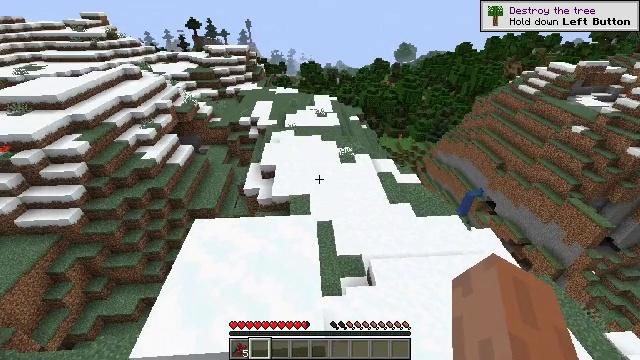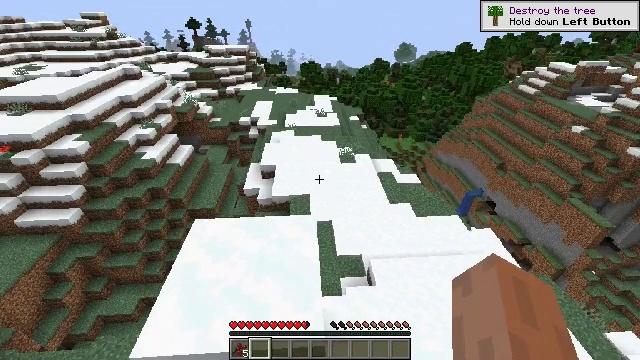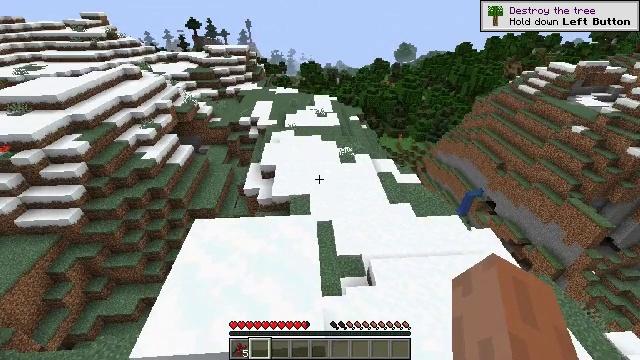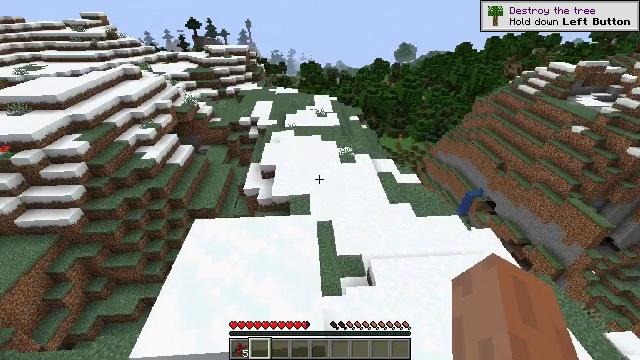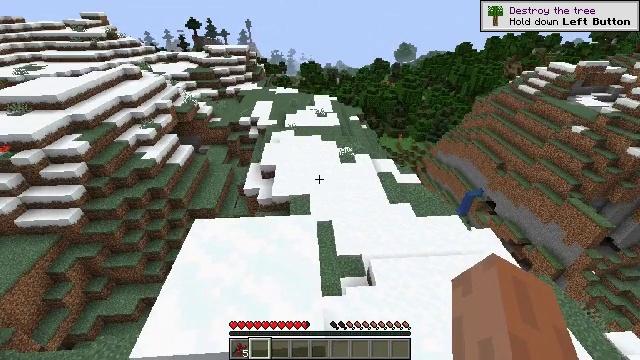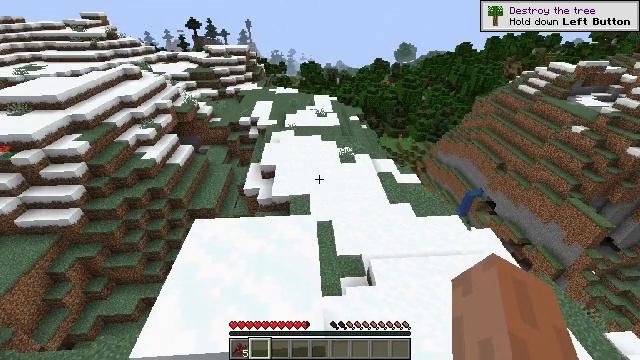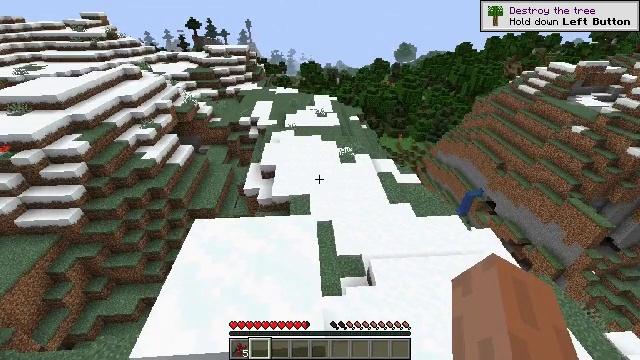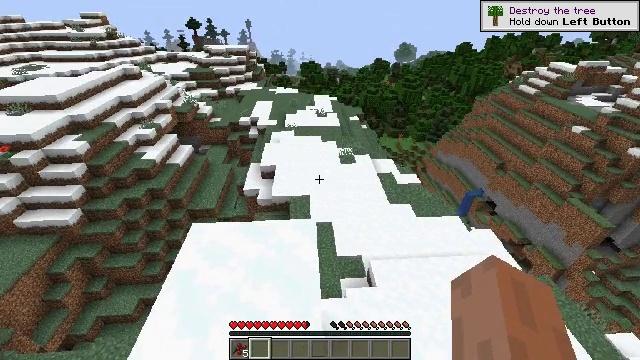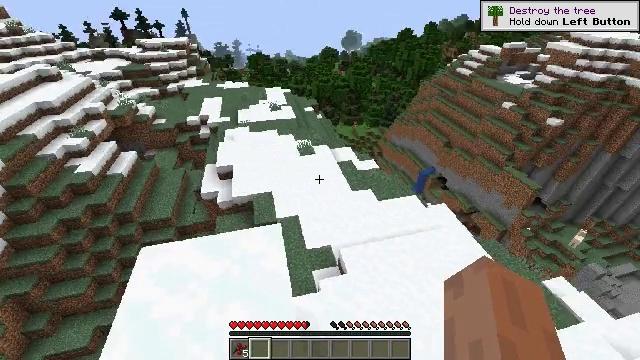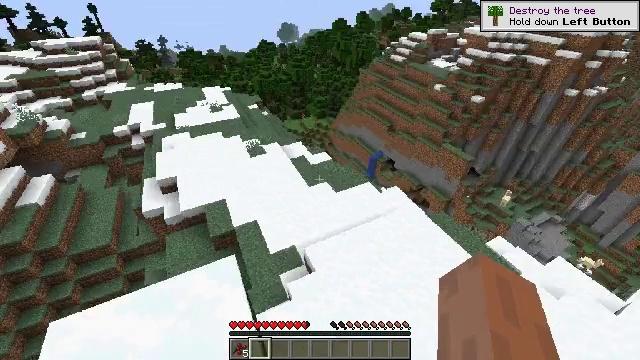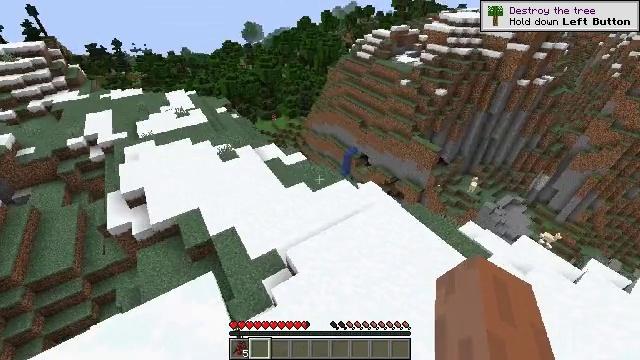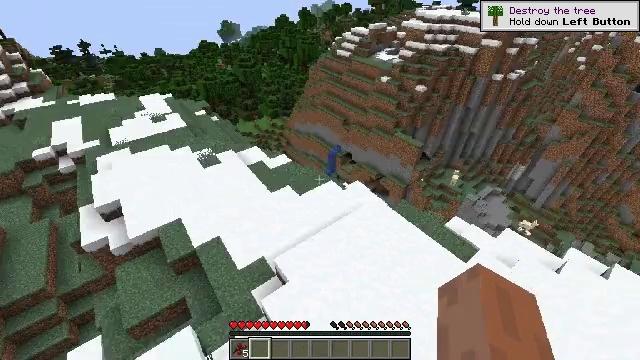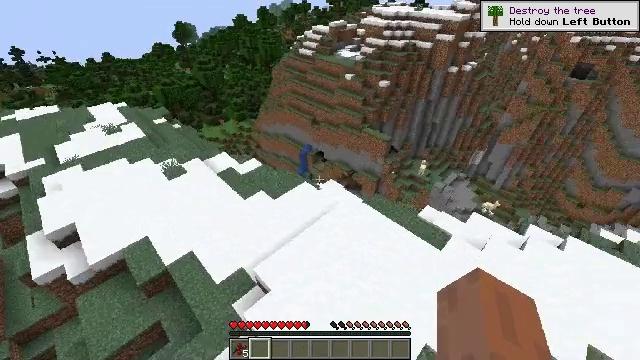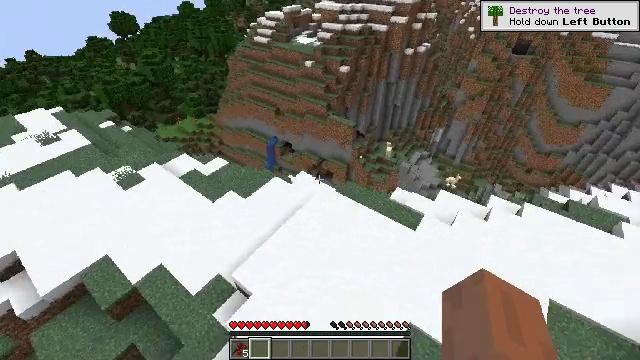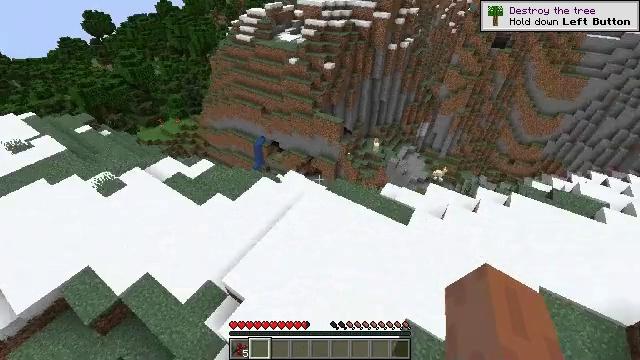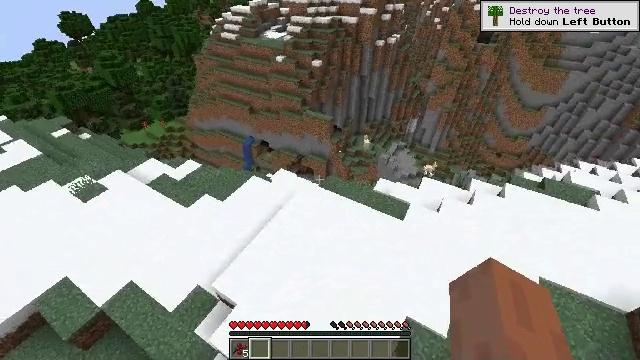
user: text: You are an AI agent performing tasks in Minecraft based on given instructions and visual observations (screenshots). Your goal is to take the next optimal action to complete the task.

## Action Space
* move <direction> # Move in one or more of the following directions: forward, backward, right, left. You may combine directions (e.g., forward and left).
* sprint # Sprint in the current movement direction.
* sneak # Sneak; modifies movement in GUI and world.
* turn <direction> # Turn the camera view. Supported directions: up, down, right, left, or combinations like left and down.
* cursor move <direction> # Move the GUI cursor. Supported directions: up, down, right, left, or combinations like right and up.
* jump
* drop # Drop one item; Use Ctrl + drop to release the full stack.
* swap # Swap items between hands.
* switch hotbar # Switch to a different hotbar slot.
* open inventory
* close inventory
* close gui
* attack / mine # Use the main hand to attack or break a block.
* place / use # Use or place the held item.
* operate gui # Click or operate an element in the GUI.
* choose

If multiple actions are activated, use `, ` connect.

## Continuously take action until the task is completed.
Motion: motion action
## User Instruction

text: Hunt a llama.
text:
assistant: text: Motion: no_op
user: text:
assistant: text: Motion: no_op
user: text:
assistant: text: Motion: no_op
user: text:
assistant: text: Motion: no_op
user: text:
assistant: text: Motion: no_op
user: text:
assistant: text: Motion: no_op
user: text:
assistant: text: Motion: move forward
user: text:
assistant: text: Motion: move forward, turn right and down
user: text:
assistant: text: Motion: move forward, turn right and down
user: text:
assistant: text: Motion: move forward, turn right
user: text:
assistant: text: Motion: move forward, turn right
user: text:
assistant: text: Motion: move forward, turn right
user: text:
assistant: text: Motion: move forward, turn right and down
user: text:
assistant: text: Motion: move forward, turn right
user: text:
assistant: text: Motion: move forward, turn right
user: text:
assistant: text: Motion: move forward
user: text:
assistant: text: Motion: move forward
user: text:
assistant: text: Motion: move forward, turn left
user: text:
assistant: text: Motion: move forward, turn left
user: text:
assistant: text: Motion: move forward
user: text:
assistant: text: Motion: move forward
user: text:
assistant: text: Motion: move forward
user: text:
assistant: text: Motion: move forward
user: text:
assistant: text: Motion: move forward
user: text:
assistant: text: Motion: move forward
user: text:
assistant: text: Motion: move forward
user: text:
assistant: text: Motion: move forward
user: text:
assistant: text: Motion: move forward
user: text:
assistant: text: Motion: move forward
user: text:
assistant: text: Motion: move forward